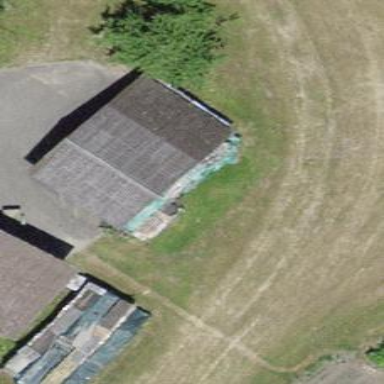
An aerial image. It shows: Garage.